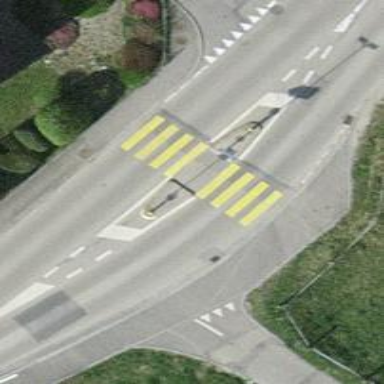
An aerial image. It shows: Marked footway crossing with zebra crossing island.